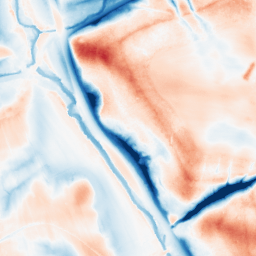
Category: edge_preserving
Decomposition family: guided
Decomposition parameters: radius: 16
eps: 0.1
Upsampling method: quintic
Upsampling parameters: scale: 2
Upsampling scale: 2